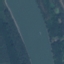
Land use / land cover class: River